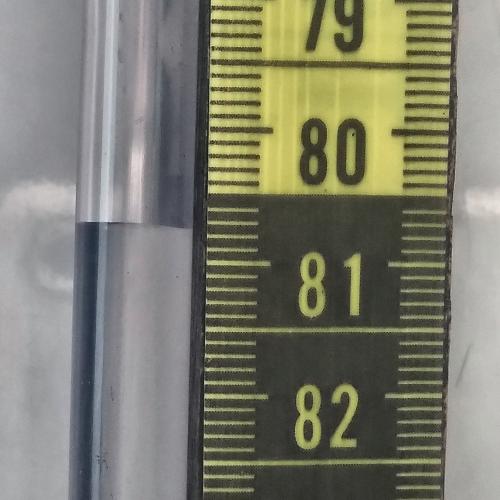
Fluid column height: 80.8 cm